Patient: sex F, age 34
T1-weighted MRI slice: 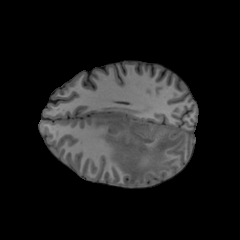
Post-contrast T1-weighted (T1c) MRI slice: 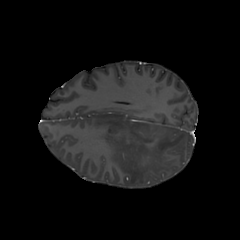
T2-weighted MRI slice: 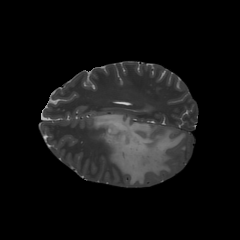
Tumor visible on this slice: yes
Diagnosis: Astrocytoma, IDH-mutant
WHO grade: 3